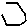
Label: hexagon